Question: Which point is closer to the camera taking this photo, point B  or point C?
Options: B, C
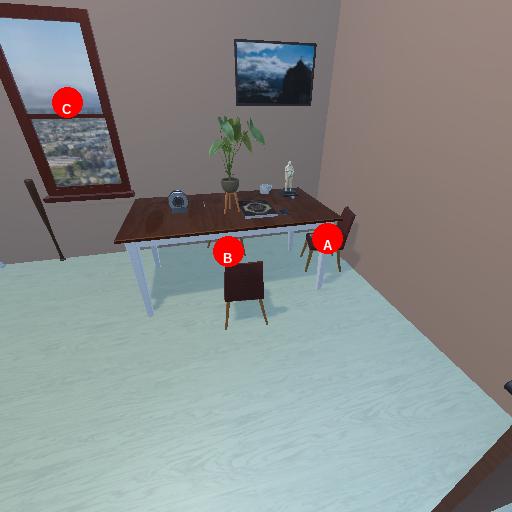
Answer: B